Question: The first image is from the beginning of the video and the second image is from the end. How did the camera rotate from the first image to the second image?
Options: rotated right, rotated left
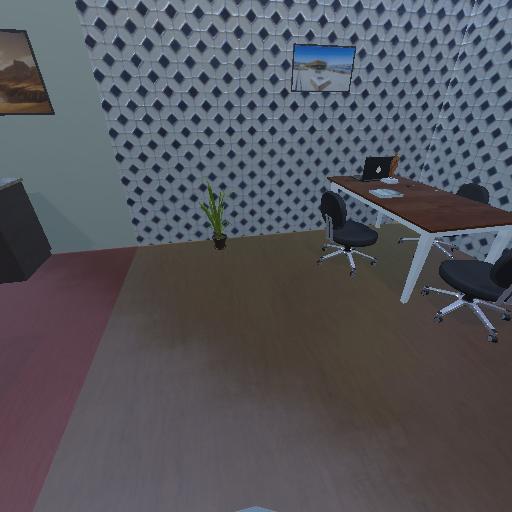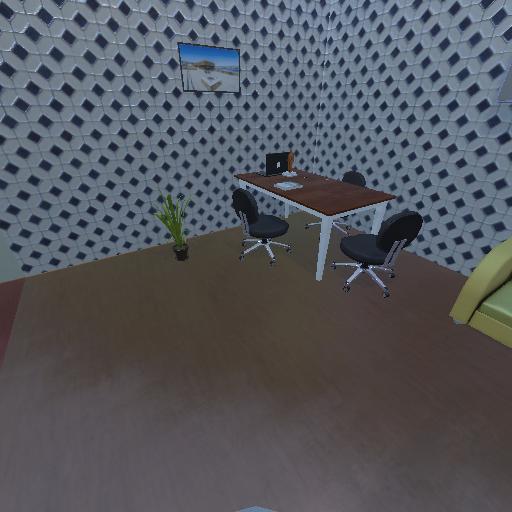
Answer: rotated right